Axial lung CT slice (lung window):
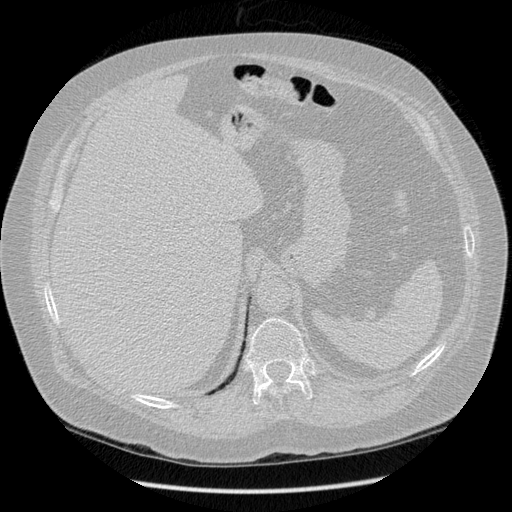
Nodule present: no